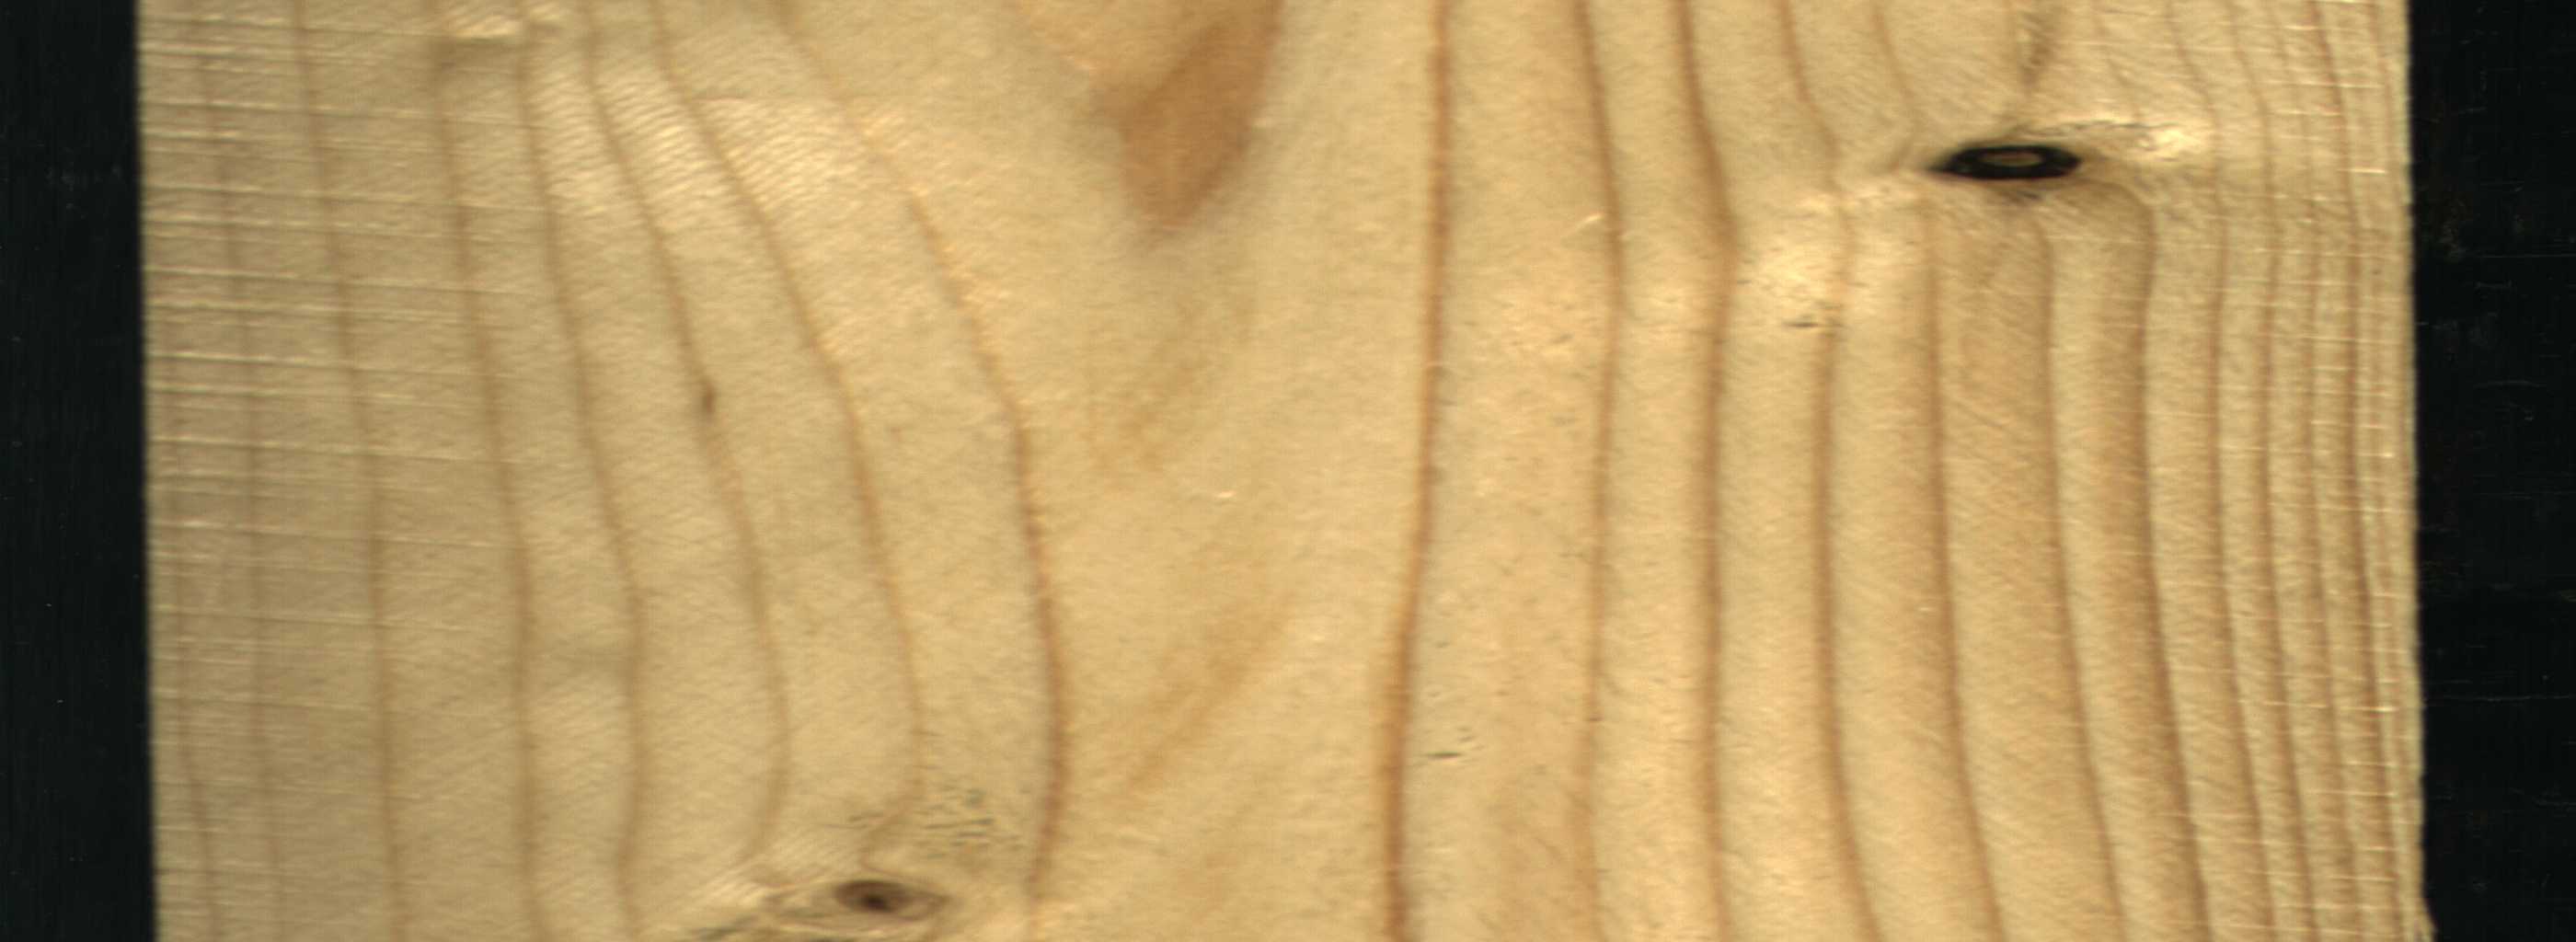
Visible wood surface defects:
Dead_Knot
Live_Knot